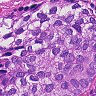
Metastatic tissue present: yes